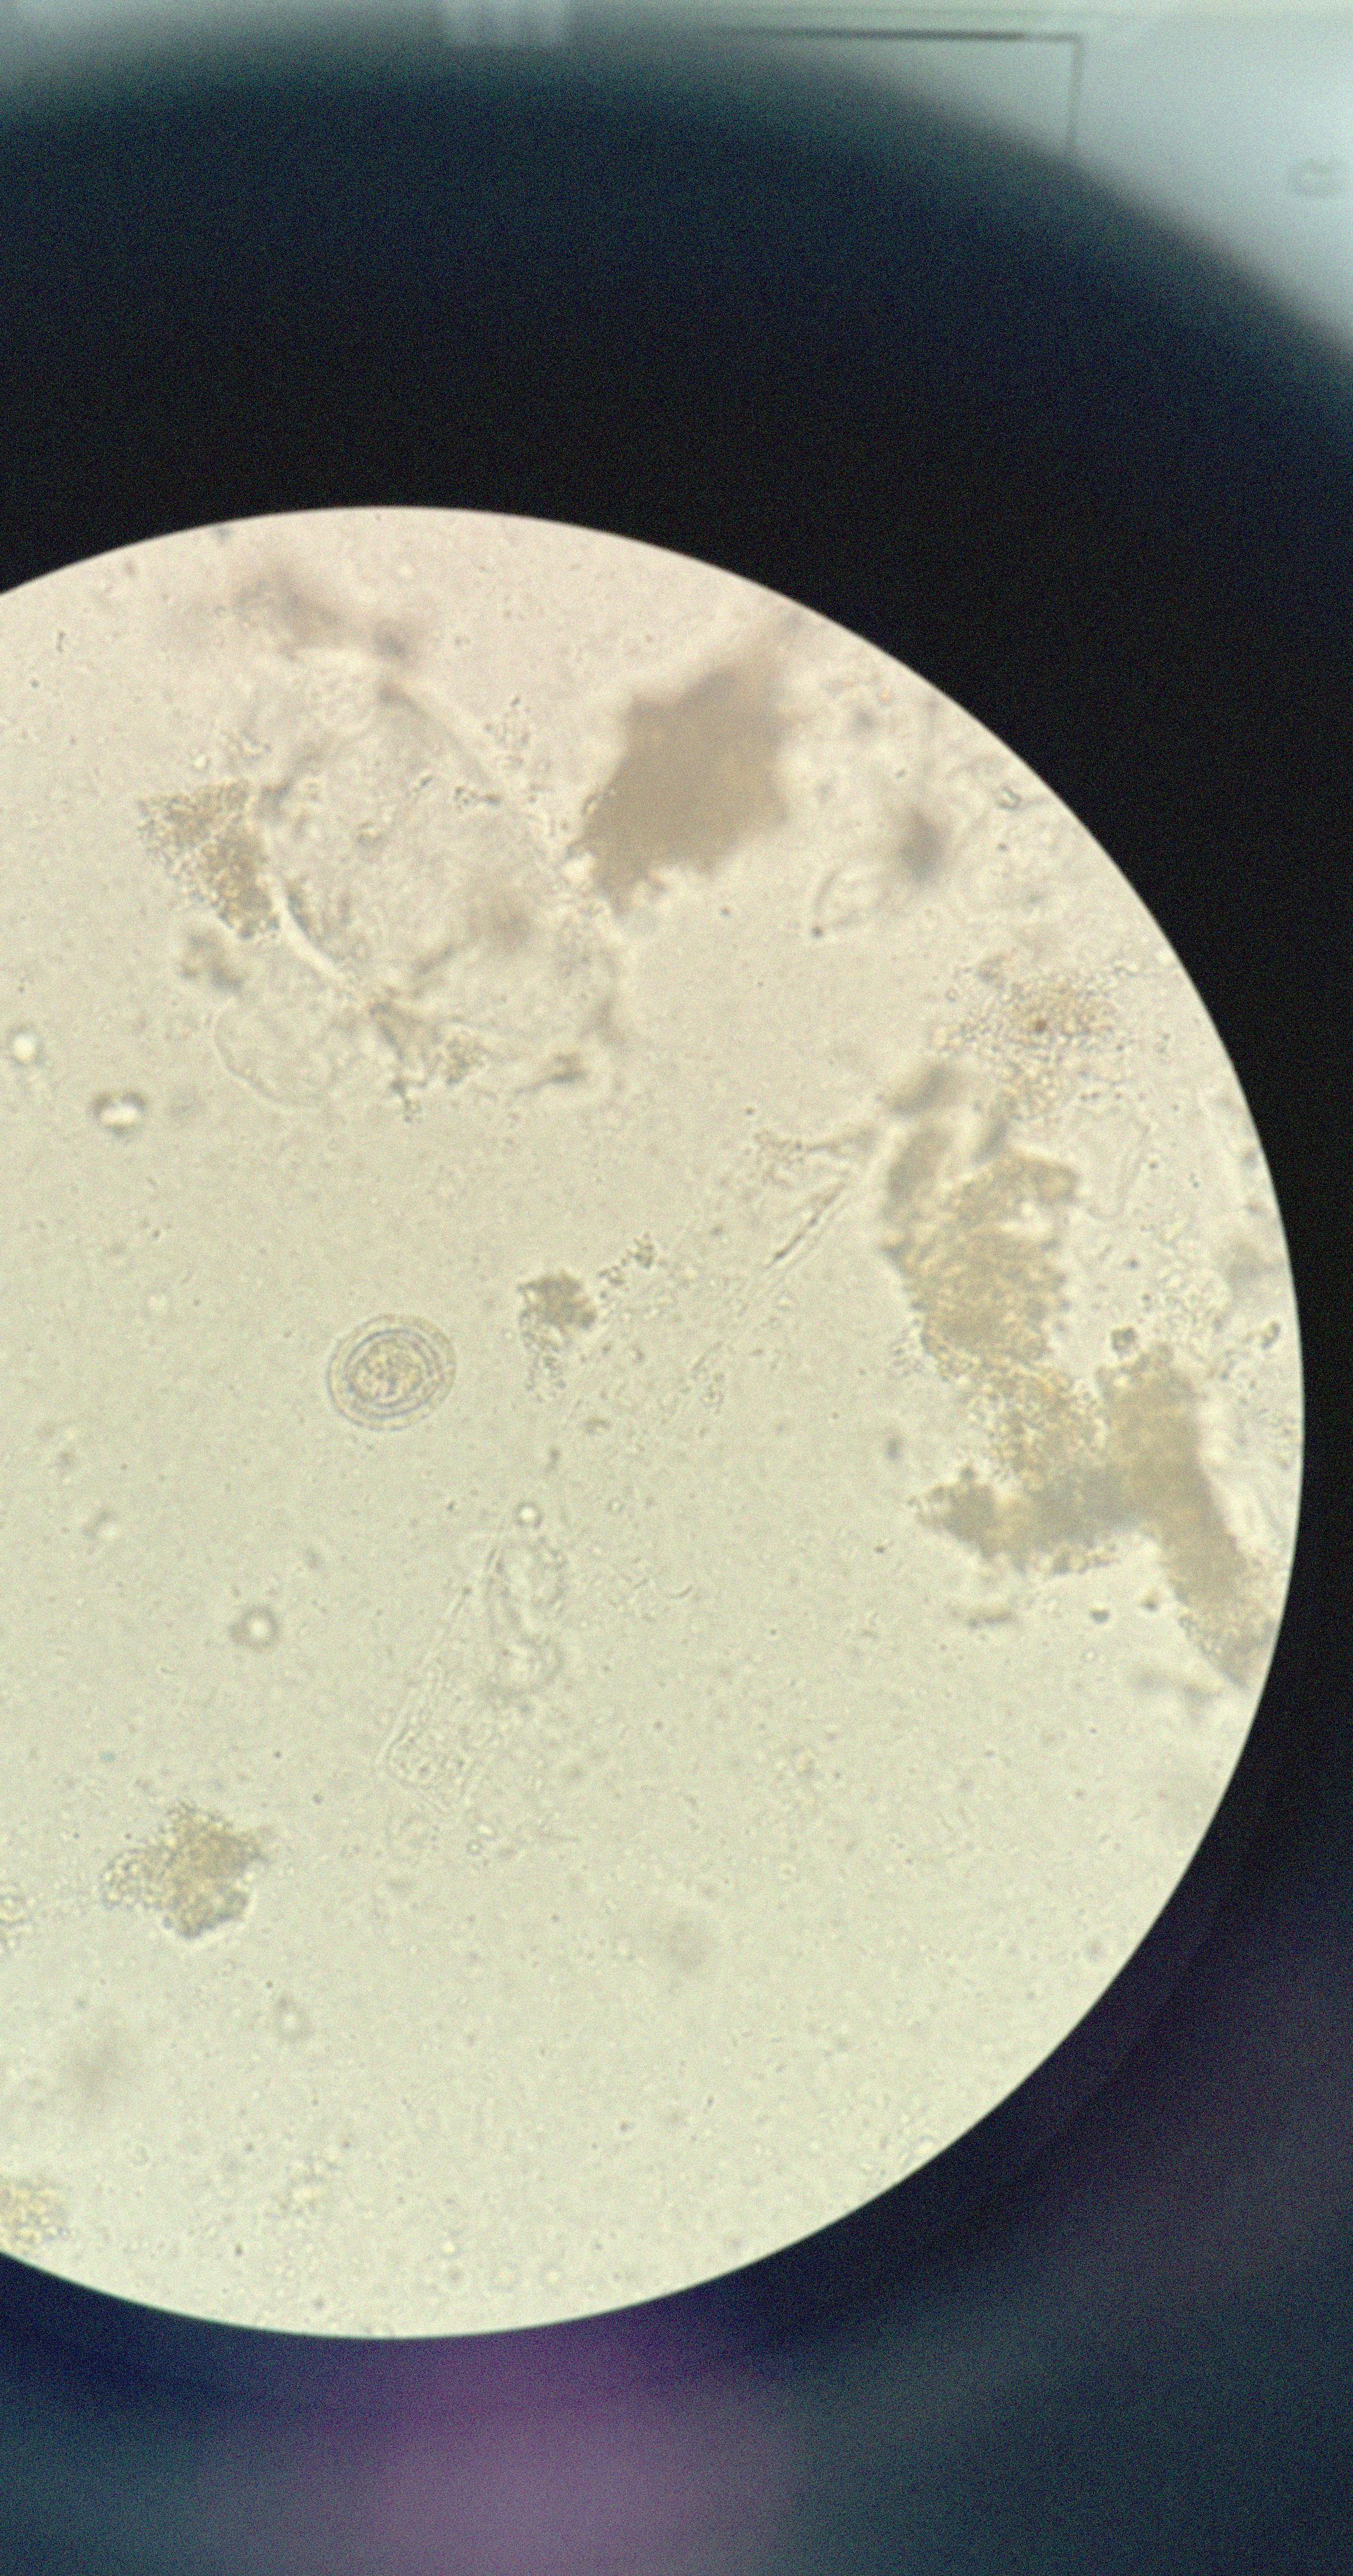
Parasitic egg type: Hymenolepis nana